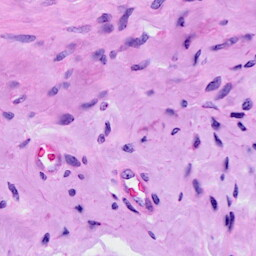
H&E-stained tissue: Cervix